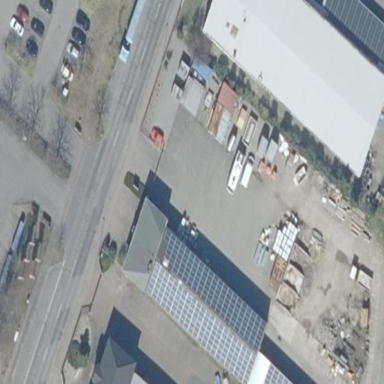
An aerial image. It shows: Commercial building.